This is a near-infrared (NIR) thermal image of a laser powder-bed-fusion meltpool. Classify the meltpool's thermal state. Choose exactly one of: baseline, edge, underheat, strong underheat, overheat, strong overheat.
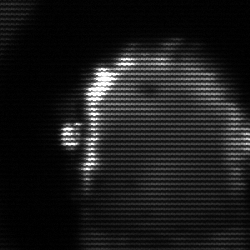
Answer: baseline